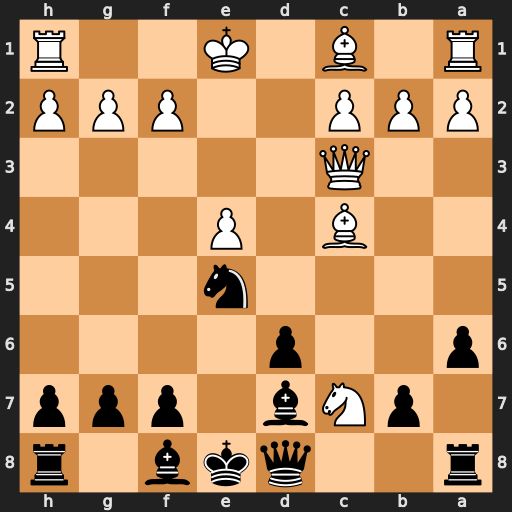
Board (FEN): r2qkb1r/1pNb1ppp/p2p4/4n3/2B1P3/2Q5/PPP2PPP/R1B1K2R
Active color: b
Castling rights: KQkq
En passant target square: -
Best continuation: Qxc7 Bxf7+ Kd8 Bg5+ Kc8